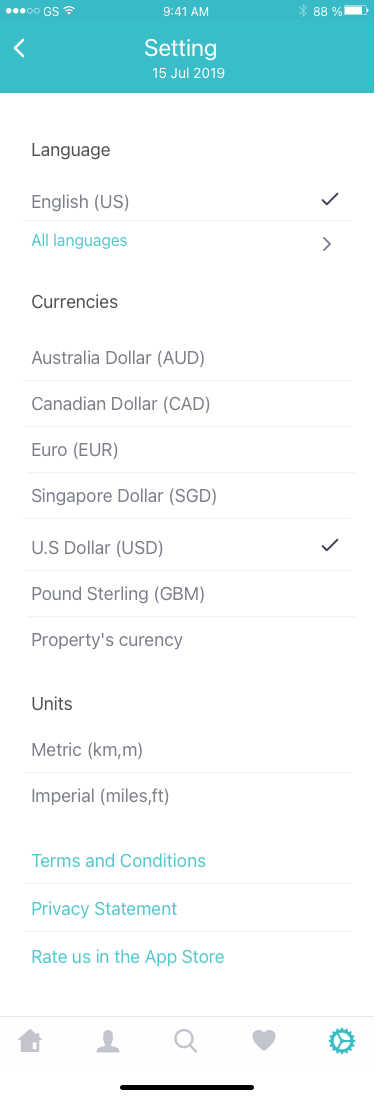
Text in this UI design:
88 %
9:41 AM
GS
Setting
15 Jul 2019
Language
Currencies
Australia Dollar (AUD)
Canadian Dollar (CAD)
Euro (EUR)
Pound Sterling (GBM)
Singapore Dollar (SGD)
U.S Dollar (USD)
Property's curency
English (US)
All languages
Units
Metric (km,m)
Imperial (miles,ft)
Terms and Conditions
Privacy Statement
Rate us in the App Store